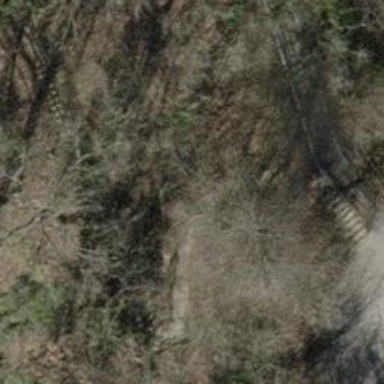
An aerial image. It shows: Path.